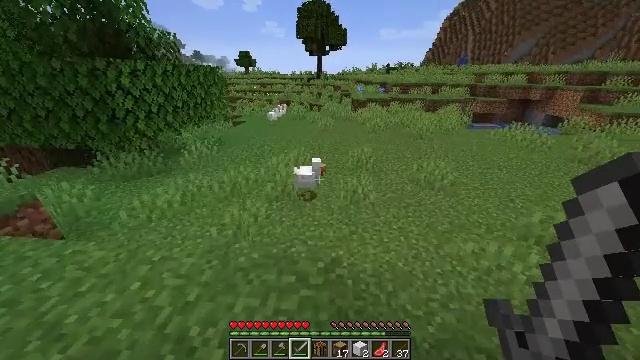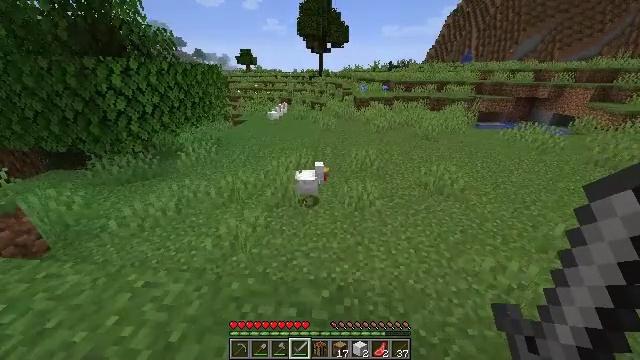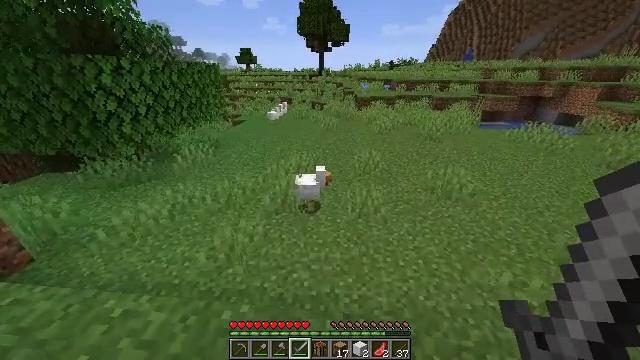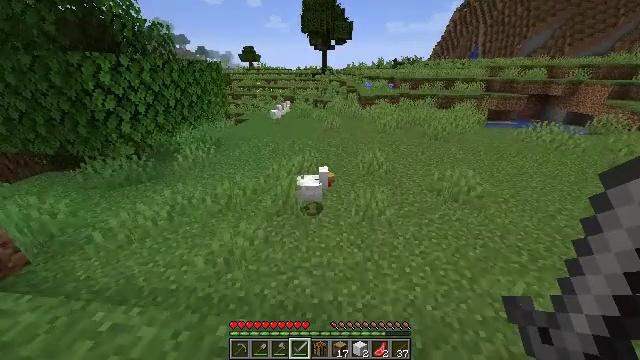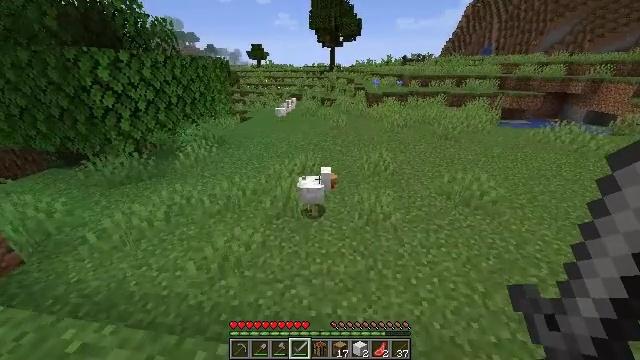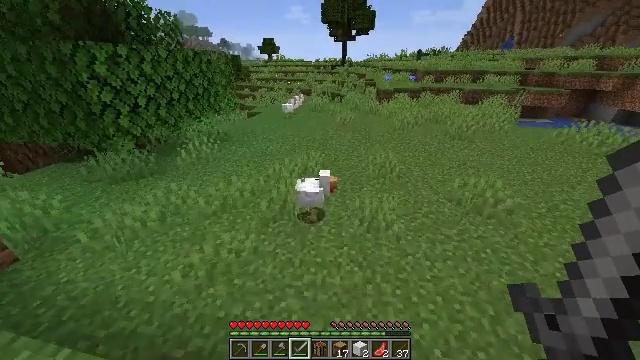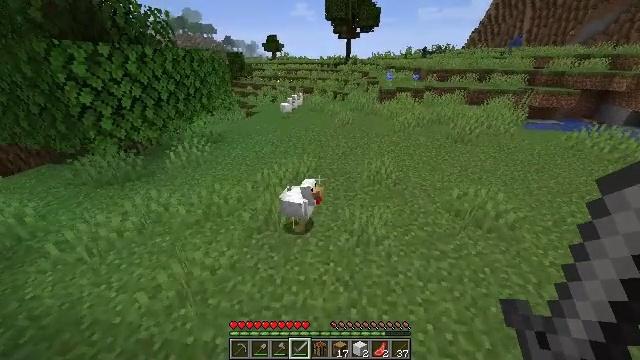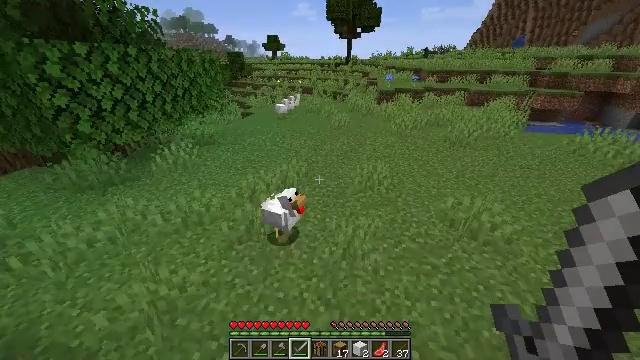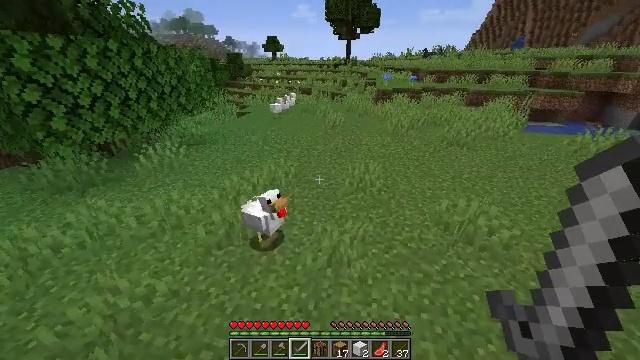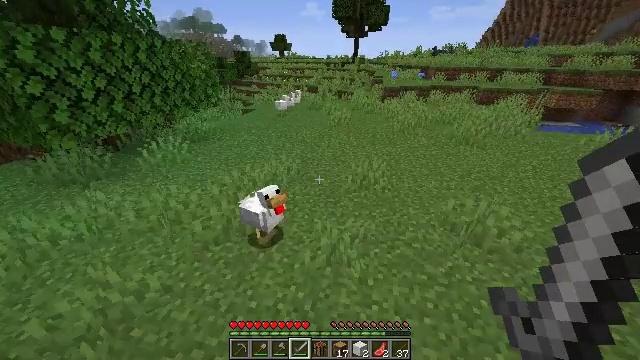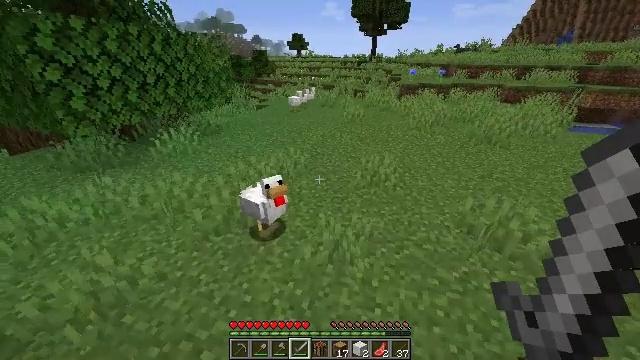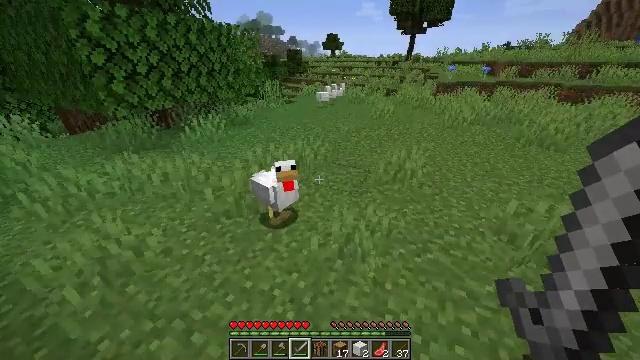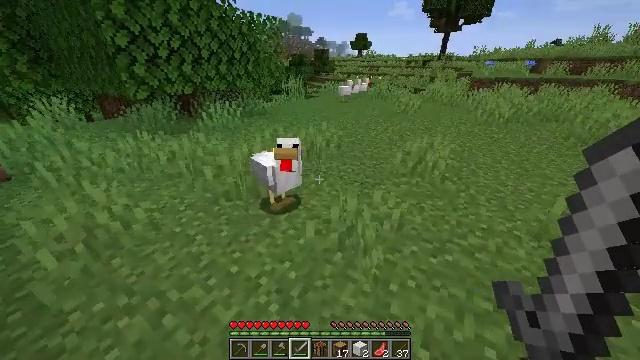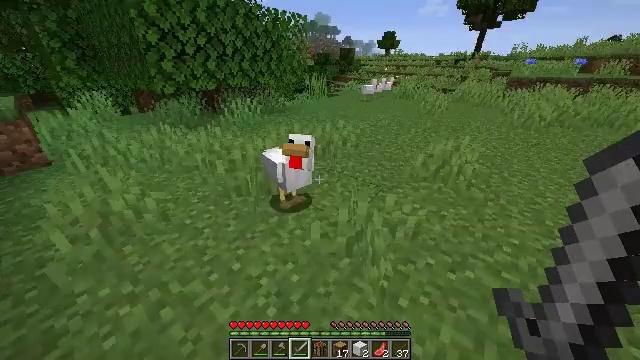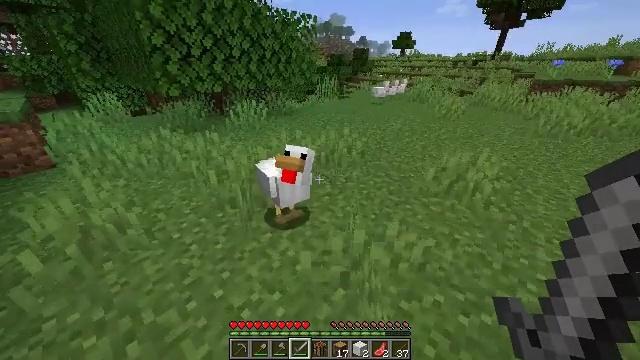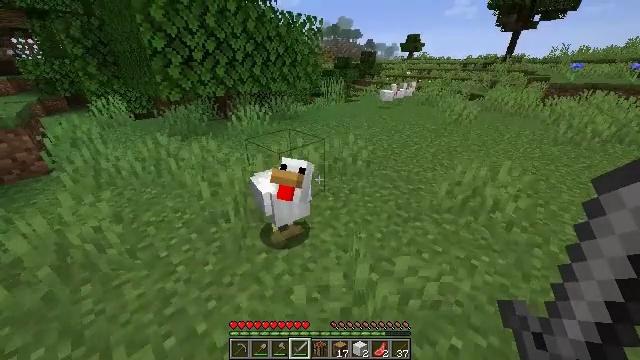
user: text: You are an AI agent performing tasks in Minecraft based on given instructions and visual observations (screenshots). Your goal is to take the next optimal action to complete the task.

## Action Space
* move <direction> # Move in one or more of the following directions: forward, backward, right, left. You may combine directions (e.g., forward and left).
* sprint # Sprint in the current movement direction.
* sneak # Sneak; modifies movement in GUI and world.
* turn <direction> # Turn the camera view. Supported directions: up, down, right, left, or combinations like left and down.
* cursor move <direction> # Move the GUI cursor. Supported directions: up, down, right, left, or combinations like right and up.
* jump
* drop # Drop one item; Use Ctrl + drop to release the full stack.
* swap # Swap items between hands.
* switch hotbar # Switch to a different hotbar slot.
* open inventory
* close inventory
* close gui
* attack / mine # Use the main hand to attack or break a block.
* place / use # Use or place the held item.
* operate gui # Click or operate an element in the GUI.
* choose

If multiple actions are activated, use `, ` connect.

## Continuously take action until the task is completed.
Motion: motion action
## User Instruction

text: Hunt animals.
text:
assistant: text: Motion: move forward
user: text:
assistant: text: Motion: move forward
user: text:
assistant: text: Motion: move forward and move right
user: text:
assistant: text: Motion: move forward and move right, turn left
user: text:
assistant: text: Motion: move forward and move right, turn left
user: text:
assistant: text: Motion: move forward and move right, turn left
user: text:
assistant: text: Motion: move forward and move right
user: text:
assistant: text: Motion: move forward and move right
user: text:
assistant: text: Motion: move forward and move right, turn left
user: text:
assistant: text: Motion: move forward and move right, turn left
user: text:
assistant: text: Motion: move forward and move right, turn left
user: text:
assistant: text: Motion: move forward, turn left
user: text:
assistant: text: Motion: move forward, turn left
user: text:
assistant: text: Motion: move forward, turn left
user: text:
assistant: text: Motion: move forward, turn left
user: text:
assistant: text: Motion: turn left
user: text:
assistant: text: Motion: no_op
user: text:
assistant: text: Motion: turn left
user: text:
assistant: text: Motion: turn left and down
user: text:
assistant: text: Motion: turn left and down
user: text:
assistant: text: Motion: no_op
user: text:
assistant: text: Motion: no_op
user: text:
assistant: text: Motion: no_op
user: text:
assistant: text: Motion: no_op
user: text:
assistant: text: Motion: no_op
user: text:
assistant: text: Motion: no_op
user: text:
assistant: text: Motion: attack / mine
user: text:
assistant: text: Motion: attack / mine
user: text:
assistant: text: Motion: attack / mine
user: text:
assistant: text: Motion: no_op